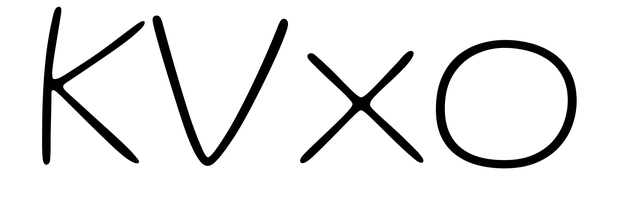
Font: Gluten_Thin